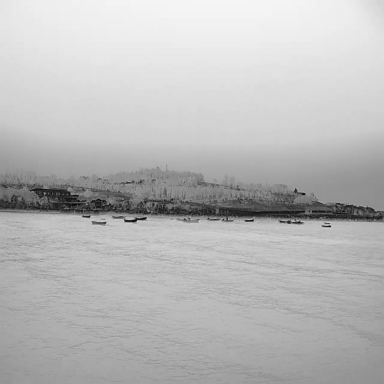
There are 13 bulk_carriers in the infrared image.